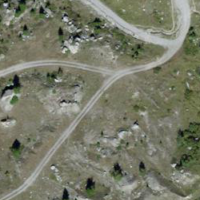
EUNIS habitat code: 31
Species observed at this site:
Kalmia procumbens
Bartsia alpina